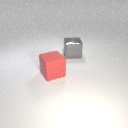
large red rubber cube to the left of large gray metal cube